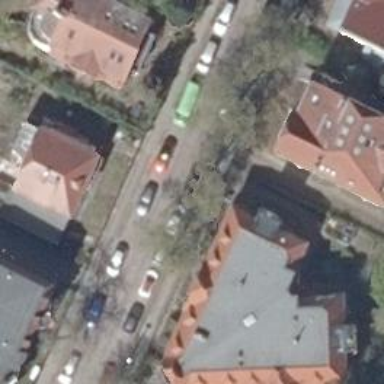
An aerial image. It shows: White apartment building with red saltbox roof made of roof tiles.